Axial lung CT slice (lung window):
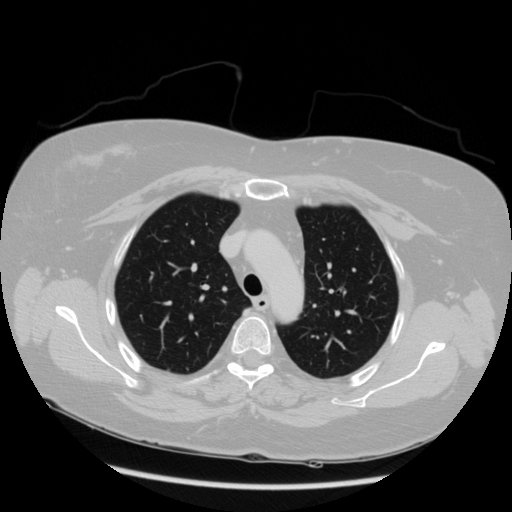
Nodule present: no